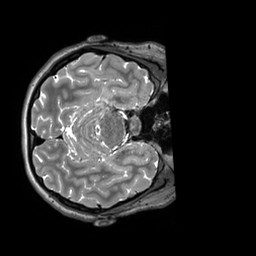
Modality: T2w
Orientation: axial
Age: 26
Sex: female
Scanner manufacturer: siemens
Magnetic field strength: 3 T
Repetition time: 3.2 s
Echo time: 0.408 s